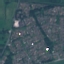
Land use / land cover class: Residential